Question: I am building a bar graph in Python using Matplotlib and I am trying to display the percentage symbol after each value I added at the top of each bar. So far I have not been able to figure it out. Here is my code and what the bar graph looks like:
'''
df_intr = pd.read_csv('https://cocl.us/datascience_survey_data',
index_col=0)
df_intr=df_intr.sort_values('Very interested',ascending=False)
df_intr_con=(100 * df_intr / 2233)
ax = df_intr_con.plot(kind='bar', figsize=(20, 10), width=.8, color=('#5cb85c', '#5bc0de',
'#d9534f'), edgecolor=None)
ax.set_title('Percentage of Respondents Interest in Data Science Areas', size=16)
ax.legend(labels=df_intr_con.columns,fontsize= 14)
ax.spines['left'].set_visible(False)
ax.spines['right'].set_visible(False)
ax.spines['top'].set_visible(False)
ax.tick_params(labelsize=14)
for a in ax.patches:
ax.annotate(np.round(a.get_height(),decimals=2),
(a.get_x()+a.get_width()/2, a.get_height()),
ha='center',
va='center',
xytext=(0, 10),
textcoords='offset points',
fontsize = 14,
),
plt.show()
'''

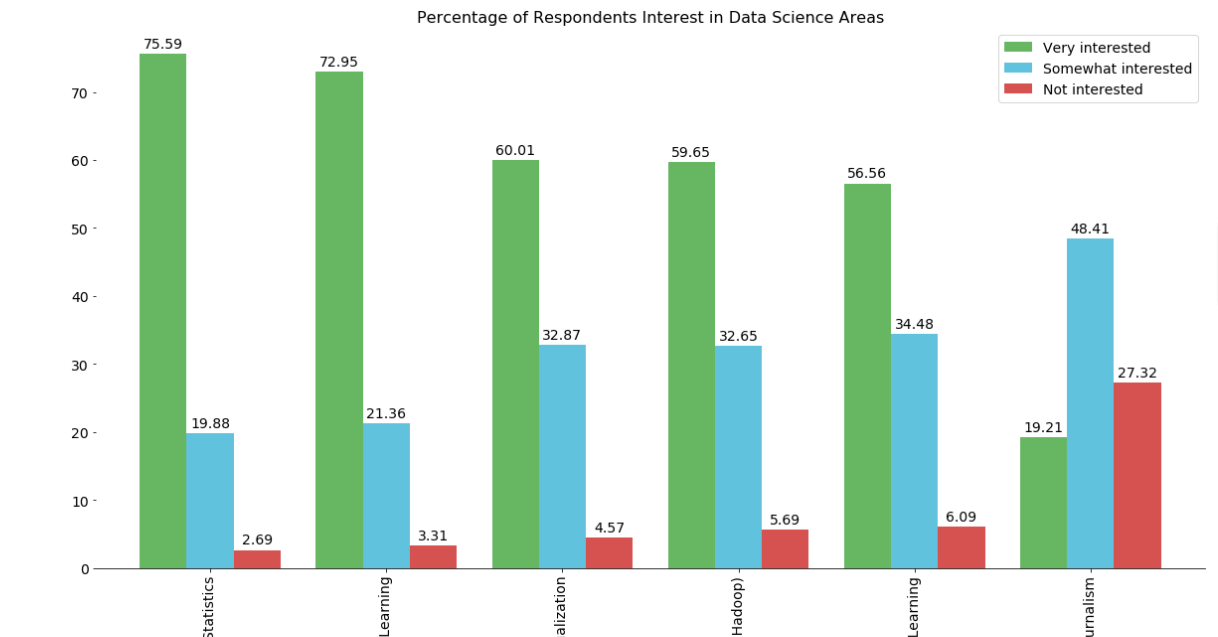
Answer: You can convert your values to a string and then add the % sign in the 'ax.annote'
'''
for a in ax.patches:
txt = np.round(a.get_height(), decimals=2)
anot = txt.astype('str')
ax.annotate(anot+'%', (a.get_x()+a.get_width()/2, a.get_height()),
ha='center', va='center', xytext=(0, 10),
textcoords='offset points', fontsize=14,)
'''